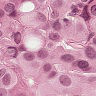
Metastatic tissue present: yes